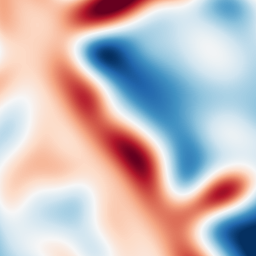
Category: multiscale
Decomposition family: log
Decomposition parameters: sigma: 20
Upsampling method: linear_exact
Upsampling parameters: scale: 2
Upsampling scale: 2